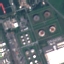
Land use / land cover class: Industrial